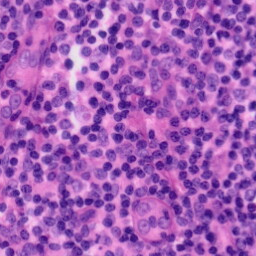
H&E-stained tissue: Tonsil